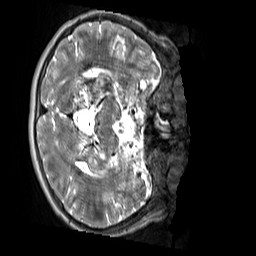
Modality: T2w
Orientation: axial
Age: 11
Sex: male
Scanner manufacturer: siemens
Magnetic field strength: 3 T
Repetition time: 3.2 s
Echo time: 0.408 s